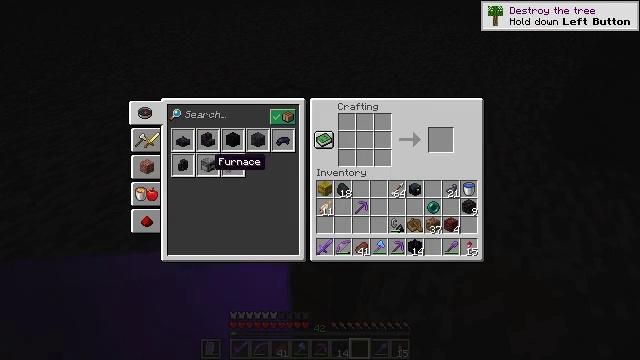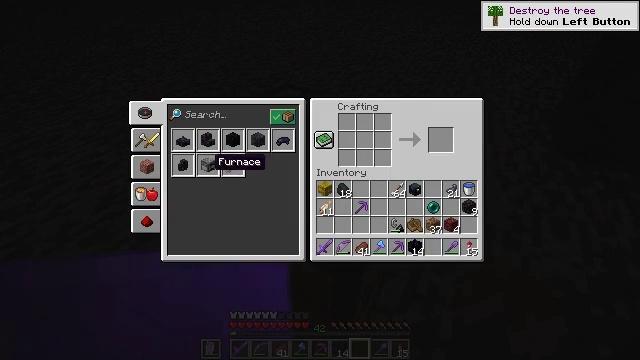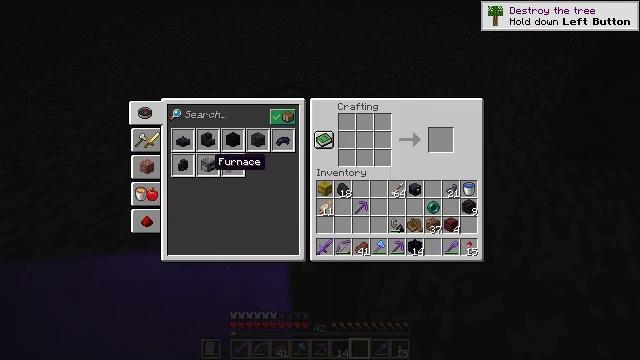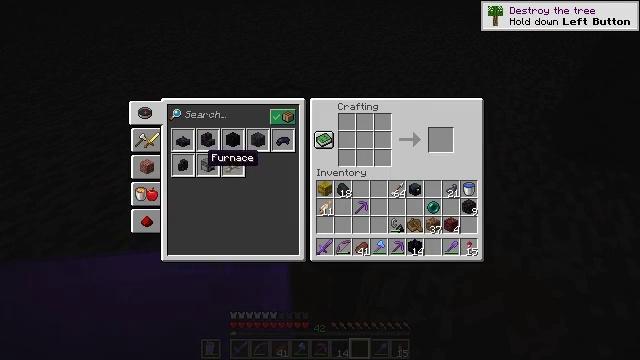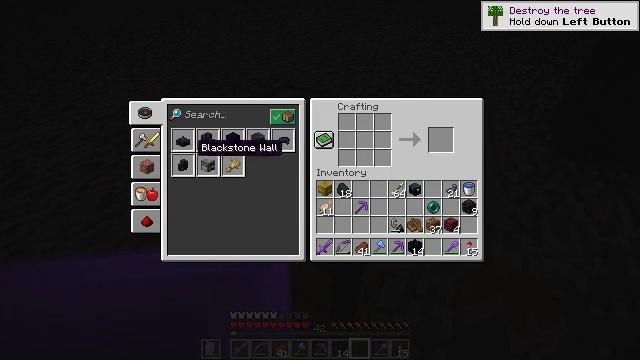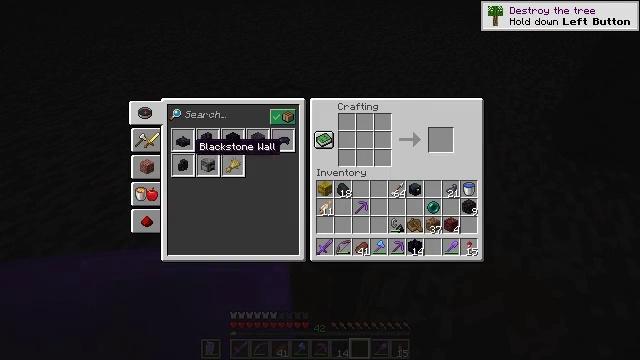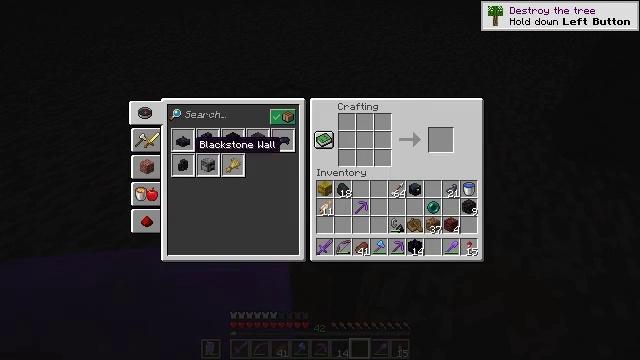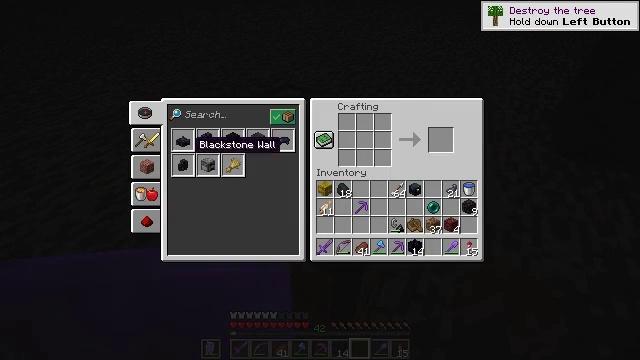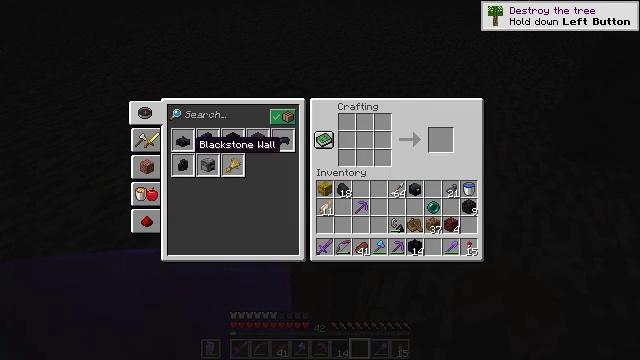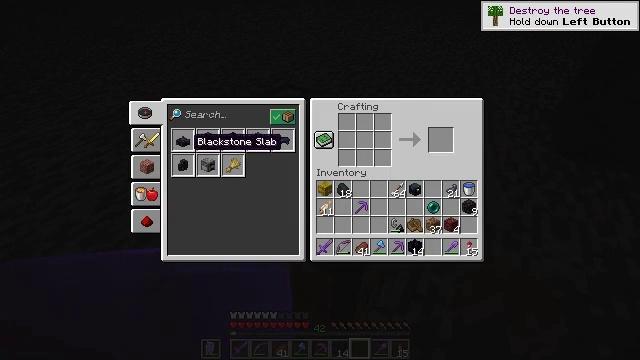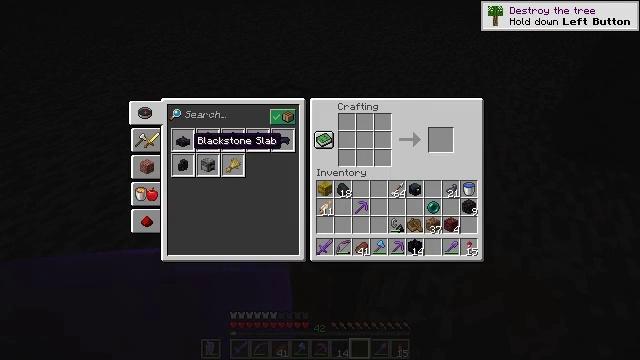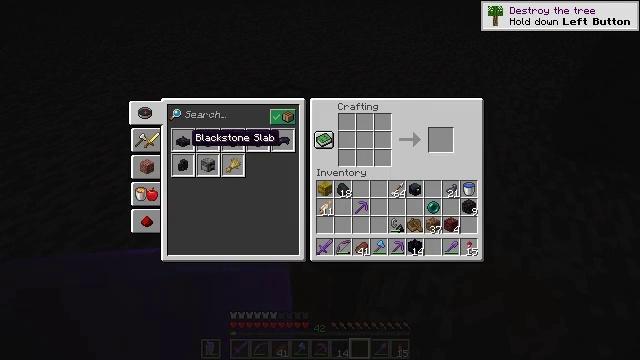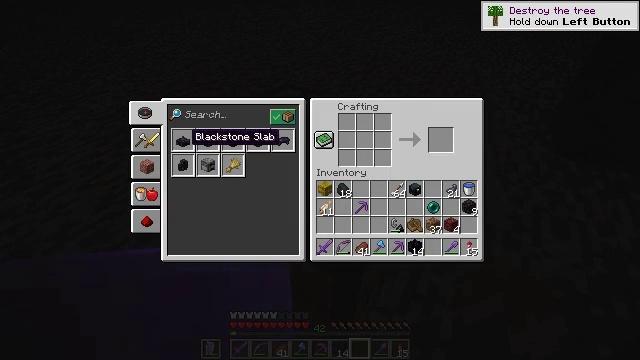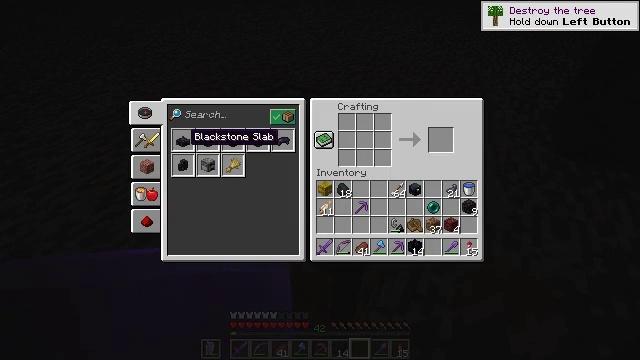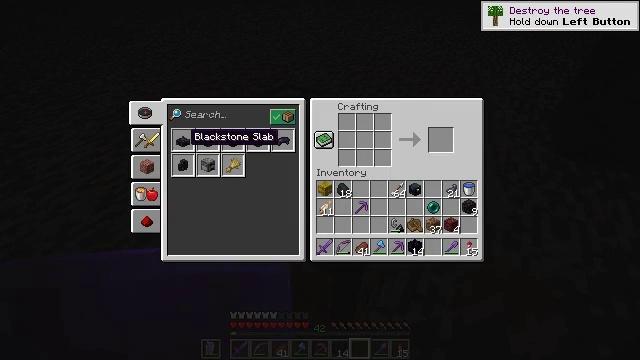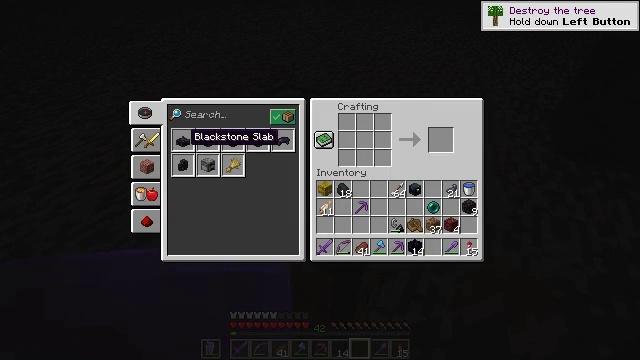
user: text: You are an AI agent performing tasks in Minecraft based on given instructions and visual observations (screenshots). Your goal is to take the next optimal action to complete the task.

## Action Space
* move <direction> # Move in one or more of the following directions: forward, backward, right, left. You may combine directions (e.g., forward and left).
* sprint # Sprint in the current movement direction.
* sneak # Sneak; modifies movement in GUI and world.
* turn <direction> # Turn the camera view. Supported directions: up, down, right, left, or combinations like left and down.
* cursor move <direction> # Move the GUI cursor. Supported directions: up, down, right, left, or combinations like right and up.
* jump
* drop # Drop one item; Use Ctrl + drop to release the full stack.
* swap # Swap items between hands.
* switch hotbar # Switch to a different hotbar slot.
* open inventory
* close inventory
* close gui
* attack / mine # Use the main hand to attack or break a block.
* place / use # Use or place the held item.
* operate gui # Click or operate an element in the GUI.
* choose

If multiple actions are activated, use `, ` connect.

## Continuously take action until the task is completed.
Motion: motion action
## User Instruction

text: craft item blackstone slab
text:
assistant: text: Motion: no_op
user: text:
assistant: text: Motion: no_op
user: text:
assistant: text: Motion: no_op
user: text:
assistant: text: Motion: turn left and up
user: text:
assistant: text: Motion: no_op
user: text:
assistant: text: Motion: no_op
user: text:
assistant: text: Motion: no_op
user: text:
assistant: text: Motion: no_op
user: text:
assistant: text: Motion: no_op
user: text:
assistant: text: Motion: no_op
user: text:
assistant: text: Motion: no_op
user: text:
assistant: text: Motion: no_op
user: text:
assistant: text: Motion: no_op
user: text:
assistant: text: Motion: attack / mine
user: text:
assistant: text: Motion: attack / mine
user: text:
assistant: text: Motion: attack / mine
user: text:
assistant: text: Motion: no_op
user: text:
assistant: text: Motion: no_op
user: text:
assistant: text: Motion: no_op
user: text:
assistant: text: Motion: no_op
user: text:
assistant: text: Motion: no_op
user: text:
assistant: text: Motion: no_op
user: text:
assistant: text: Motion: no_op
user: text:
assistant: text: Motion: no_op
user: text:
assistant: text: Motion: no_op
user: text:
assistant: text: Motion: no_op
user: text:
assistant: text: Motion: no_op
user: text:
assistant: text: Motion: no_op
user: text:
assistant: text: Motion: no_op
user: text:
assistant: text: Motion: turn right